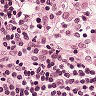
Metastatic tissue present: no